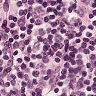
Metastatic tissue present: no